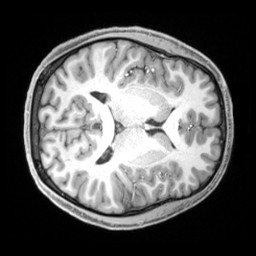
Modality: T1w
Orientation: axial
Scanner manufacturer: siemens
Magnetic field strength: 3 T
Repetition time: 2.5 s
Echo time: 0.00218 s